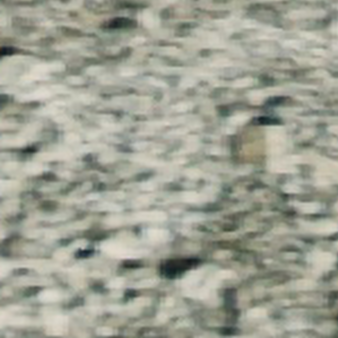
Label: other